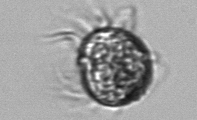
Label: Ciliophora